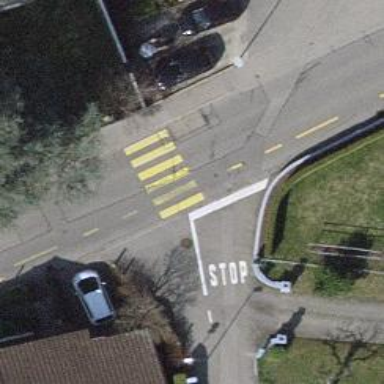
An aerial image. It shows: Uncontrolled crossing on the road.